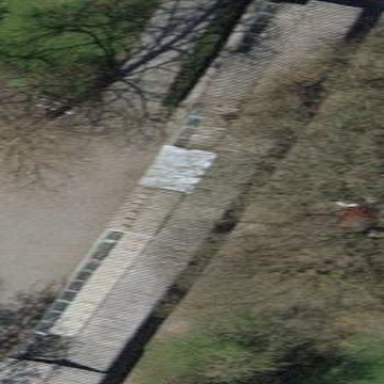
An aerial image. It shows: Aviary in the zoo.